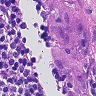
Metastatic tissue present: yes